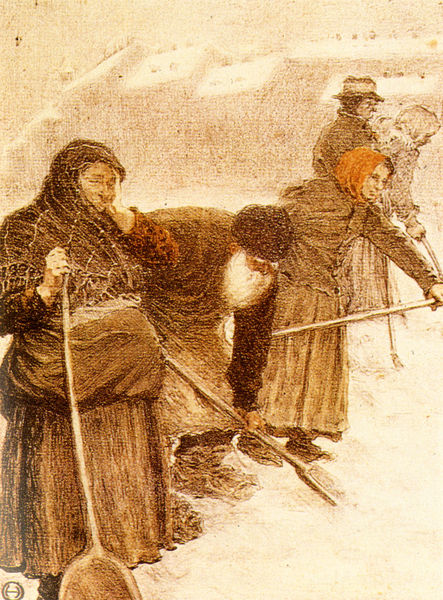
Titel: Schneeschaufler
Künstler: Hermine Heller-Ostersetzer
Institution: unbekannt
Schlagwörter: mann, weiß, frauen, braun, frau, hintergrund, hut, kreide, männer, orange, zeichnung, dach, haus, schnee, rock, bart, mütze, häuser, kalt, tücher, arbeit, bauern, genre, kamine, schornstein, röcke, schuhe, dächer, schornsteine, winter, kopftuch, anstrengung, greis, kälte, stöcke, gebückt, schaufel, schaufeln, schneeschippen